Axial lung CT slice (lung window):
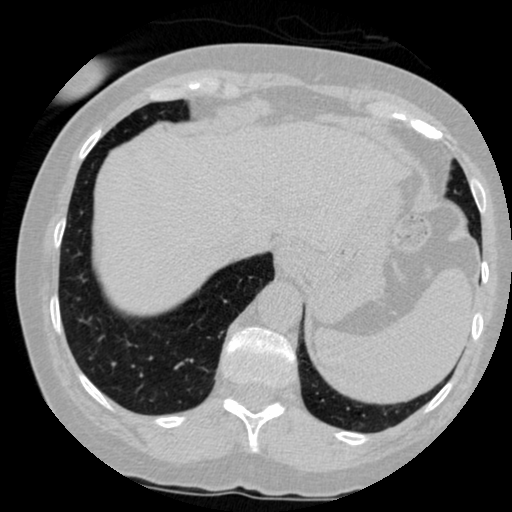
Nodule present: no